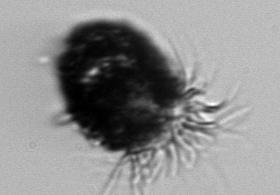
Label: Stenosemella_pacifica